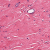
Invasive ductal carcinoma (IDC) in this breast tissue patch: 0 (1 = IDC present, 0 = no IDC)